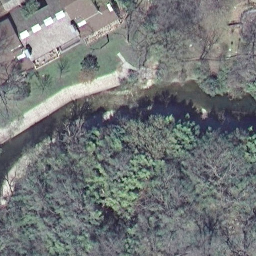
Label: river